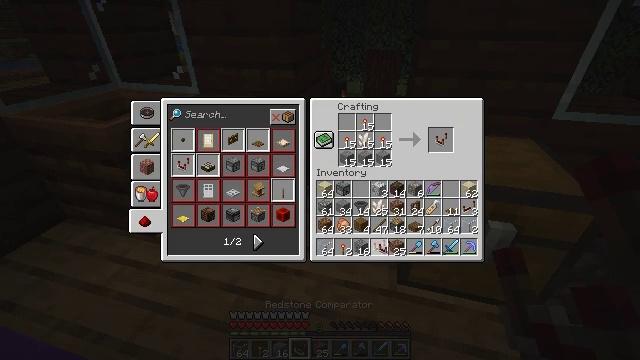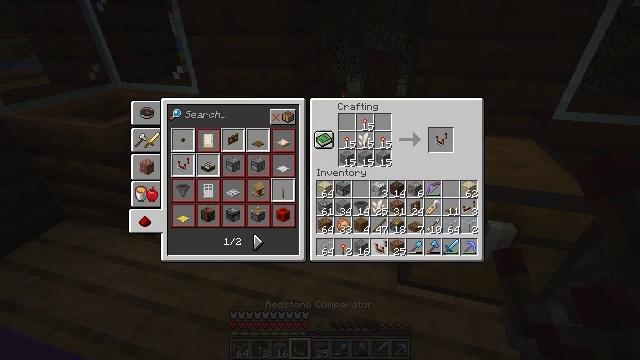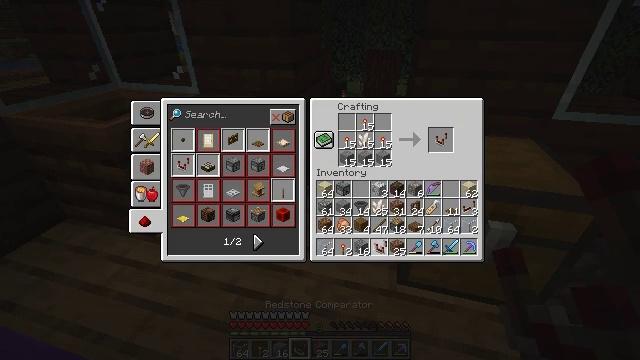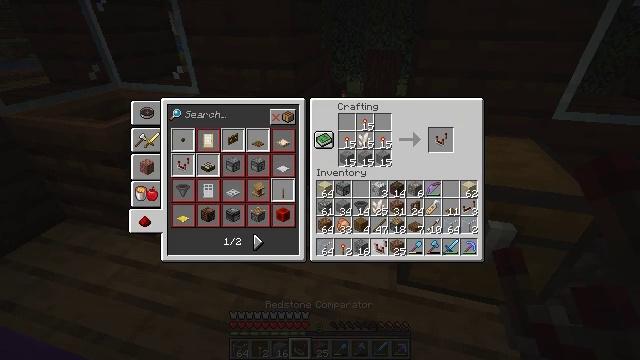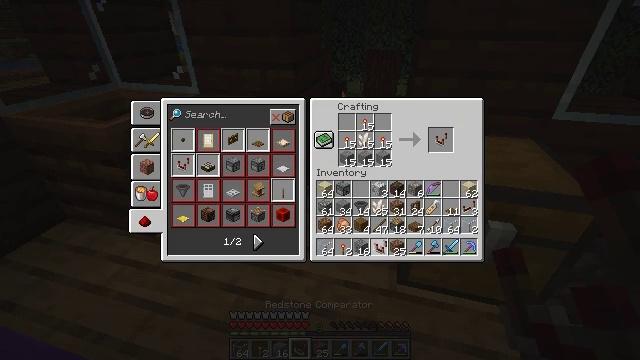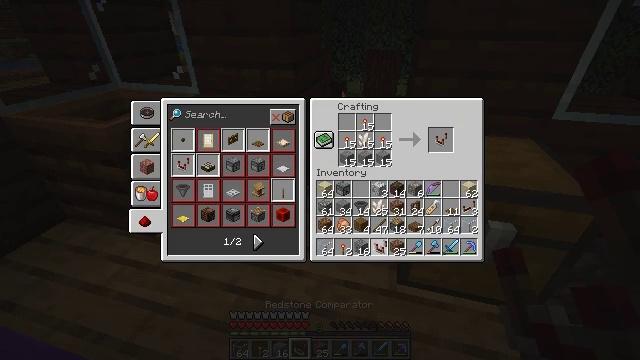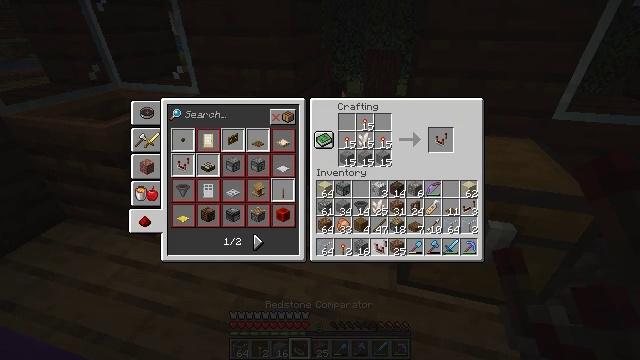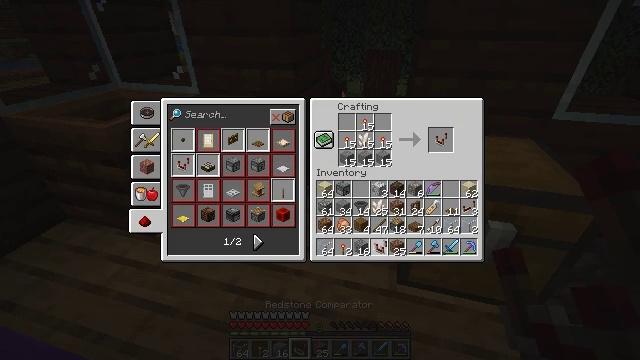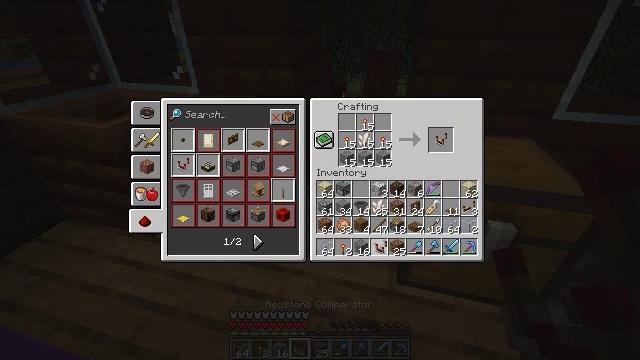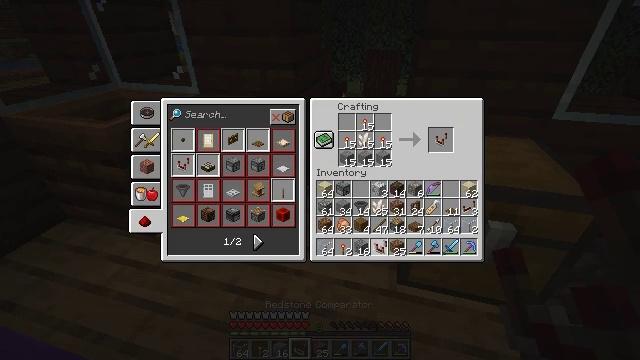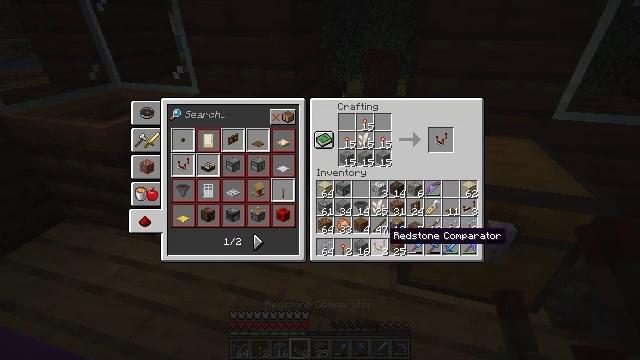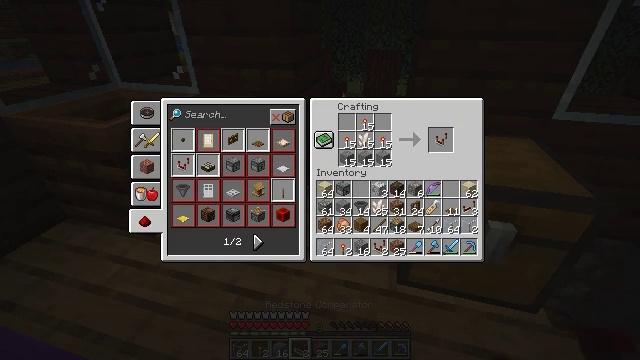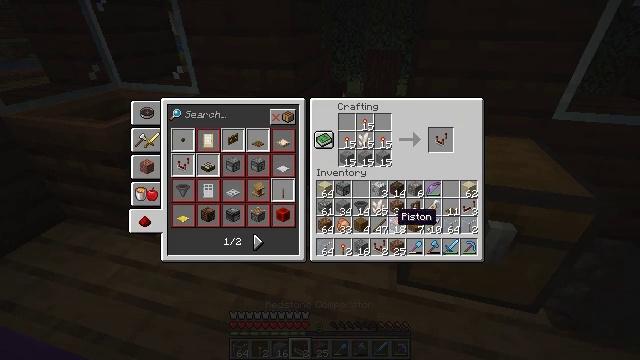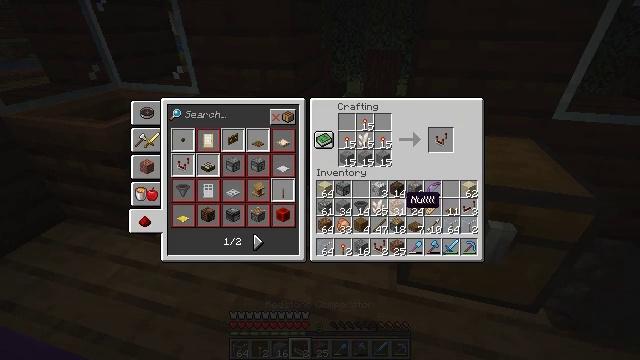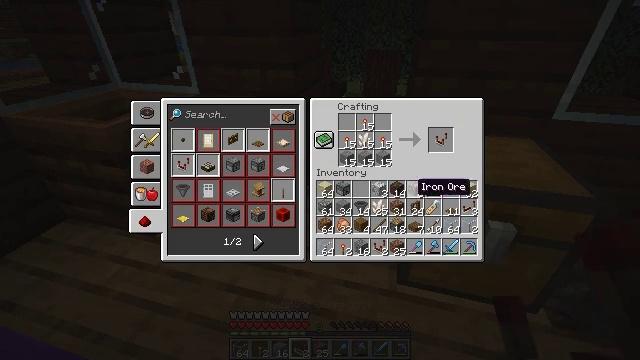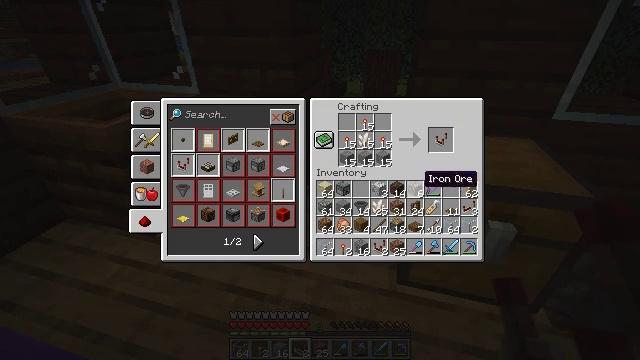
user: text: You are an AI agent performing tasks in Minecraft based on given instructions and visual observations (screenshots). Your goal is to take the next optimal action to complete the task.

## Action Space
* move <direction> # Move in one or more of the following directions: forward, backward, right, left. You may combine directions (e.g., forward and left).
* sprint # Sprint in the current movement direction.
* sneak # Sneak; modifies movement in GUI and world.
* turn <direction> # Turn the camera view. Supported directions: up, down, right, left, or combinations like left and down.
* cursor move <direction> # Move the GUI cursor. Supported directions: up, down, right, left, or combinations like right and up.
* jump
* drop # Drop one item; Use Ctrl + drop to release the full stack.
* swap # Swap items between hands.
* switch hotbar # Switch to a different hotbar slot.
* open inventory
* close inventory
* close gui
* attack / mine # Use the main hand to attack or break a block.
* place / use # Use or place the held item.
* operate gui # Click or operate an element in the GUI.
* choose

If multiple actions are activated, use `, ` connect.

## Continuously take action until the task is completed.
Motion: motion action
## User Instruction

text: Craft a comparator.
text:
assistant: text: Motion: no_op
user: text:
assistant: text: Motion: no_op
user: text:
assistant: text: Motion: no_op
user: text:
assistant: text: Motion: no_op
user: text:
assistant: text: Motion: no_op
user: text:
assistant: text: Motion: no_op
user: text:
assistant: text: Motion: operate gui
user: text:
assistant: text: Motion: operate gui
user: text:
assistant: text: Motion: operate gui
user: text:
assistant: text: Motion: no_op
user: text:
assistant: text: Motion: cursor move up
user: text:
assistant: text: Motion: cursor move up
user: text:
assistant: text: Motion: cursor move right and up
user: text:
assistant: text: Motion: cursor move right and up
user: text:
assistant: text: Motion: cursor move up
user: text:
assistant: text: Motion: cursor move up
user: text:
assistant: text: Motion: cursor move right
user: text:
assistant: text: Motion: no_op
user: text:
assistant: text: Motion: no_op
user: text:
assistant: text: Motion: no_op
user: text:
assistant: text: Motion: no_op
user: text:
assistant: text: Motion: no_op
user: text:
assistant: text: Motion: no_op
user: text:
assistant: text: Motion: no_op
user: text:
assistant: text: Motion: no_op
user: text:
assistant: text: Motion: no_op
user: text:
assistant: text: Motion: no_op
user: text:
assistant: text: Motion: operate gui
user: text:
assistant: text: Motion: operate gui
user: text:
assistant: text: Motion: operate gui